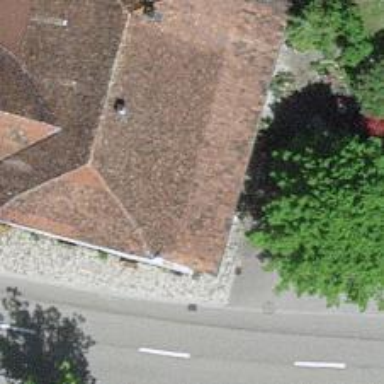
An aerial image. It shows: Restaurant.